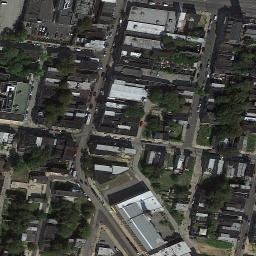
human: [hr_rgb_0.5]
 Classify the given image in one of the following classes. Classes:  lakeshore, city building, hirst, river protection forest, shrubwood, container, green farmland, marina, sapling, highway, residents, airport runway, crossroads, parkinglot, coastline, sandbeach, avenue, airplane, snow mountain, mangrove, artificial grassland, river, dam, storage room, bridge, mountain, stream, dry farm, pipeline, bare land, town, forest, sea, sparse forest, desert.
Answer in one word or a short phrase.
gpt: town